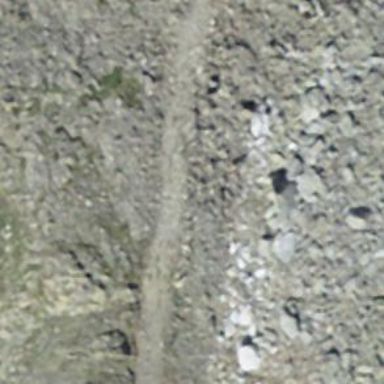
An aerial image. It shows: Path.